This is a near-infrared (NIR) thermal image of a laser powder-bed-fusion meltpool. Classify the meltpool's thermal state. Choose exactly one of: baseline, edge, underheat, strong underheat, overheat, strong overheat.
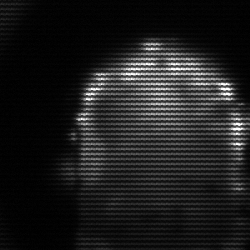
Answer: baseline